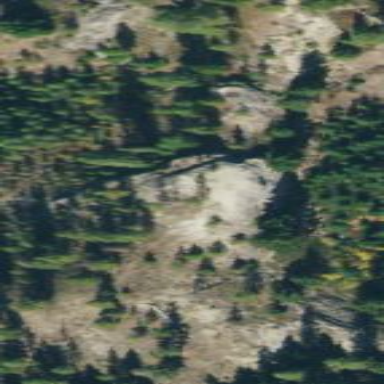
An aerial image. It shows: View of natural rock.